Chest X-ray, AP view. Patient: 58 years old, sex F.
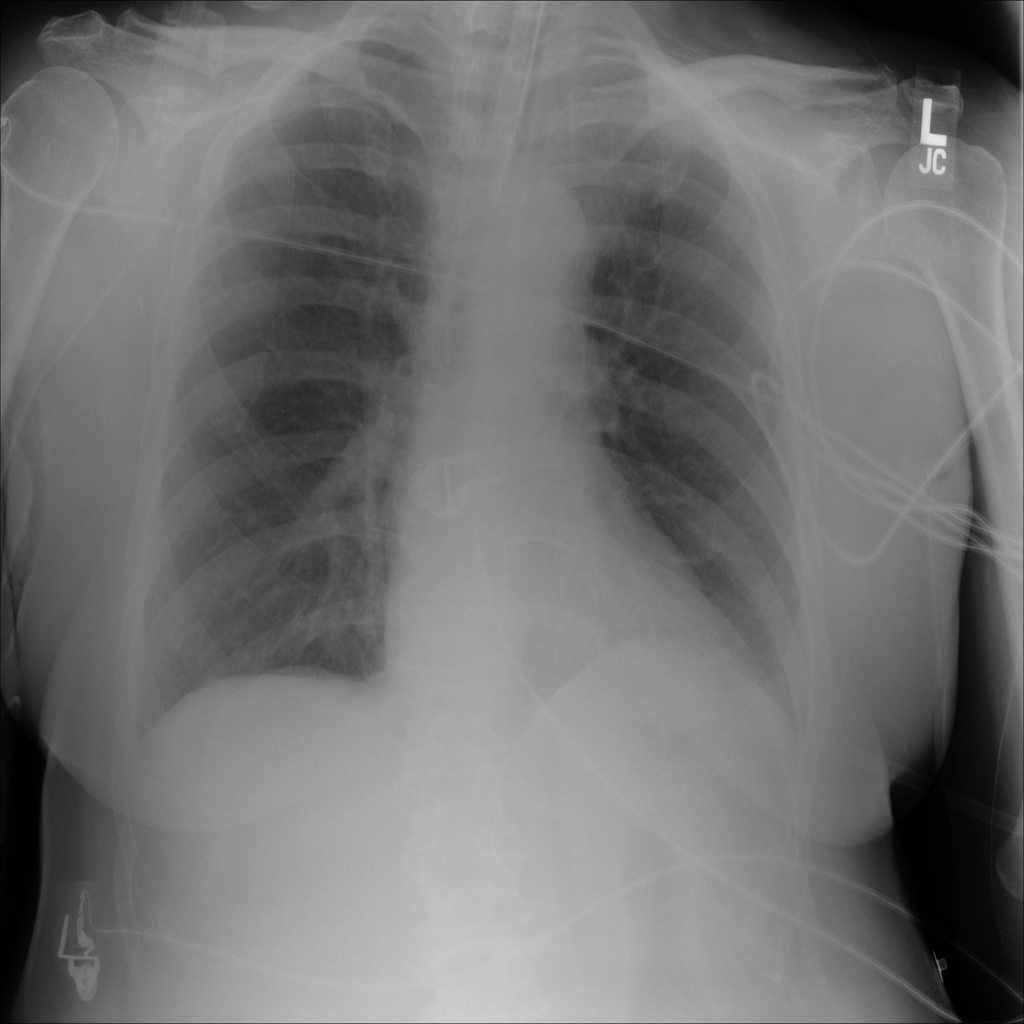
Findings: No Finding